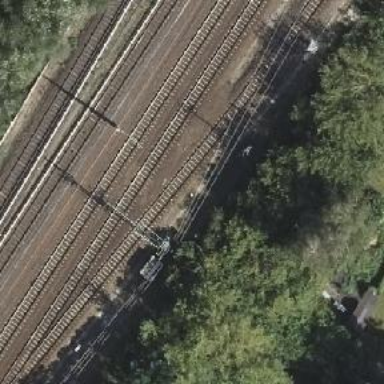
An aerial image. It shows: Milestone along the railway with catenary mast.